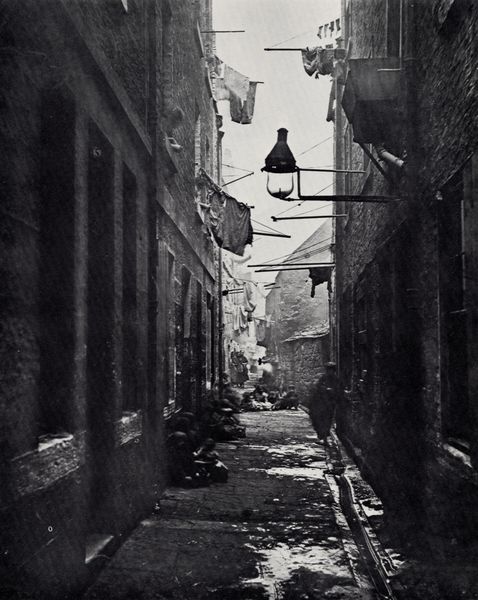
Titel: Nahaufnahme, Nr. 80 High Street
Künstler: Thomas Annan
Institution: unbekannt
Schlagwörter: dunkel, himmel, mann, wasser, weiß, menschen, stadt, wäsche, fenster, frau, grau, hell, lampe, lampen, laterne, laternen, licht, schwarz, strasse, tür, dach, gebäude, haus, weg, alt, wand, arm, leinen, mensch, stein, häuser, nass, einsam, boden, figur, kind, person, balkon, pfütze, ruhig, enge, fassaden, gasse, italien, türen, wäscheleine, wäscheleinen, leine, hemden, säcke, leer, dorf, dächer, mauer, schlucht, backstein, türe, masten, krieg, schmal, socken, laken, allein, abbild, balkone, flucht, foto, fotografie, grossstadt, photographie, regen, pfützen, wände, lachen, eng, gang, hinterhof, schmutz, berlin, lumpen, durchblick, haufen, trostlos, symmetrisch, schwarz weiss, asphalt, zille, photo, sims, kaputt, leintuch, lache, elend, dreck, armut, fotographie, rinne, dreckig, leitungen, neapel, strassenlampe, abfall, schwarz-weis, weltkrieg, dacher, wasserrinne, müll, trist, gulli, schmutzig, unrat, abflussrinne, monoton, menshen, taverne, gosse, elendsviertel, allei, hintergasse, nachbarn